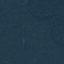
Label: Forest